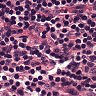
Metastatic tissue present: no